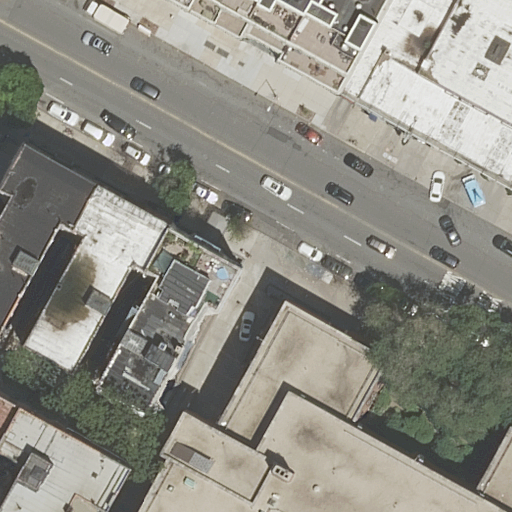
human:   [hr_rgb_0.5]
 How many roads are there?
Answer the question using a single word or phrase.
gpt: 1

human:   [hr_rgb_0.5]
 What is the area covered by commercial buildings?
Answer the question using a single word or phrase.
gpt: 0m2

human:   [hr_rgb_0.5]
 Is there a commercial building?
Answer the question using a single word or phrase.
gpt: no

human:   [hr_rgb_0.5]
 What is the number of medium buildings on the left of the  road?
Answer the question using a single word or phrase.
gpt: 5

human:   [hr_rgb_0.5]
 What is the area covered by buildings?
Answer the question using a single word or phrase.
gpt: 3016m2

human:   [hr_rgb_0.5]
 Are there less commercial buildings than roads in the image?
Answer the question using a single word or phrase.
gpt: yes

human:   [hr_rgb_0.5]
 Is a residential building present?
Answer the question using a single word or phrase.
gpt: yes

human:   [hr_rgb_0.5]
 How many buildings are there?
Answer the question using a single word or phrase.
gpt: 8

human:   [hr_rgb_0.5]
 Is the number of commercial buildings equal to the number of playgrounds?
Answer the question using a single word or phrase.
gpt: no

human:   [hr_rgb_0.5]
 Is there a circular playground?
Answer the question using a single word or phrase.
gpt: no

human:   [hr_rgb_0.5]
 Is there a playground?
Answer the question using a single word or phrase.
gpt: yes

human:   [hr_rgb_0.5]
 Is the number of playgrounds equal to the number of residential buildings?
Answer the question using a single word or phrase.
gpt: no

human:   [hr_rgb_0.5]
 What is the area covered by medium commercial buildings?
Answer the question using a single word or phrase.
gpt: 0m2

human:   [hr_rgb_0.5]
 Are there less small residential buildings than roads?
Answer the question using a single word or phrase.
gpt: no

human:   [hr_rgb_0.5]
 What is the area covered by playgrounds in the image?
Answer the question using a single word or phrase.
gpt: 2520m2

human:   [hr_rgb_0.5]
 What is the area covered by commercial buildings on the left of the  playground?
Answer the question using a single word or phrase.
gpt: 0m2

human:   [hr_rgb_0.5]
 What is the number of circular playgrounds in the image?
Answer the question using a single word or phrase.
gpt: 0

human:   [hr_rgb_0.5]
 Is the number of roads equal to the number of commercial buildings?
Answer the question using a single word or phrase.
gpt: no

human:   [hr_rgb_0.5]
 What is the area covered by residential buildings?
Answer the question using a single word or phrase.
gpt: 2743m2

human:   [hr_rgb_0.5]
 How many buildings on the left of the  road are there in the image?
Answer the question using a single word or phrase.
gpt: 5

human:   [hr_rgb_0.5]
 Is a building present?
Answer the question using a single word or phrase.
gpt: yes

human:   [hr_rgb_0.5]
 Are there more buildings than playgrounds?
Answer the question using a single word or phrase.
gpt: yes

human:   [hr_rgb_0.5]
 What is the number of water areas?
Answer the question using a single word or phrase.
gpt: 0

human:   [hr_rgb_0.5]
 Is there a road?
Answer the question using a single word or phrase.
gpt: yes

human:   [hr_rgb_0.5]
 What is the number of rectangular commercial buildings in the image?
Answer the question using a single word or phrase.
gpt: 0

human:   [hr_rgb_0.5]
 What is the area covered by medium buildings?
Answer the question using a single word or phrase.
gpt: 1530m2

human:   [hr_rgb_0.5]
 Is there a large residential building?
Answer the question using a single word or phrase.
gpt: yes

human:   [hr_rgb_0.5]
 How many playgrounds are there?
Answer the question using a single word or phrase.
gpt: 1

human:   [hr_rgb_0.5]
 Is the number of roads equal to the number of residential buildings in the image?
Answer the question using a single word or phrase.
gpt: no

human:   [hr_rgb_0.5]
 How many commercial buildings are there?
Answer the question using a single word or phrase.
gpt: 0

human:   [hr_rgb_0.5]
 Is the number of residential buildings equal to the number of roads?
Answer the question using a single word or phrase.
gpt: no

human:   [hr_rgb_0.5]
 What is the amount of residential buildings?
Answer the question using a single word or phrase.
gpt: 7

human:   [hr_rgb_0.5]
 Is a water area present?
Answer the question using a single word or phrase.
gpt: no

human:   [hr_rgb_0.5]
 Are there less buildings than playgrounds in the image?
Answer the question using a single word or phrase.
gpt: no

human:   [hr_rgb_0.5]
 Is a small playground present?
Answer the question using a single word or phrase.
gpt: no

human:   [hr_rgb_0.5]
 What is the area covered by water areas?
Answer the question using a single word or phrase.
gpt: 0m2

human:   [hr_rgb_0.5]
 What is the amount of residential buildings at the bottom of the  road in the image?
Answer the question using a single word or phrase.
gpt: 5

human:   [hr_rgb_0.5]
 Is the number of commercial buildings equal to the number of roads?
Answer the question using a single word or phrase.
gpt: no

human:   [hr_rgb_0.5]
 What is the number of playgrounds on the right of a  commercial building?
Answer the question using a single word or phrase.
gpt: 0

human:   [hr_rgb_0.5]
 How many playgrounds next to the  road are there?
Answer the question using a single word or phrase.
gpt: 1

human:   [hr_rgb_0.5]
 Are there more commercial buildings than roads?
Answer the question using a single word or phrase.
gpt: no

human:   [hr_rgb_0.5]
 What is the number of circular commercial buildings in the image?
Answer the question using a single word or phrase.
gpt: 0

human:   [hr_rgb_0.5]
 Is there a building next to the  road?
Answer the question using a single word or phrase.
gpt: yes

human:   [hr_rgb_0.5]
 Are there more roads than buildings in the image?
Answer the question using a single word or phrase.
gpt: no

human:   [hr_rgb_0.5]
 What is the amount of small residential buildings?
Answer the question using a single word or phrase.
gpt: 1

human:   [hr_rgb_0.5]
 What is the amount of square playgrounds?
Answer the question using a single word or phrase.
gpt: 0

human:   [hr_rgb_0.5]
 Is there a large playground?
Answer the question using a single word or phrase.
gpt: yes

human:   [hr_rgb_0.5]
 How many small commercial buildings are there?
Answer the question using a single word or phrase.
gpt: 0

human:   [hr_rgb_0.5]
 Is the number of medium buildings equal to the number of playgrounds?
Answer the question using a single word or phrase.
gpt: no

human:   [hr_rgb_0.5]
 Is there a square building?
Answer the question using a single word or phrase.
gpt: no

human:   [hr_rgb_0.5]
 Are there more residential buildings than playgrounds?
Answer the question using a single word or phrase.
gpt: yes

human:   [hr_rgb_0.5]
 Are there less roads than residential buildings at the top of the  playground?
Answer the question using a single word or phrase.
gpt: yes

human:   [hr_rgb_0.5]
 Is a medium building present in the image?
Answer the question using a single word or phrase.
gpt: yes

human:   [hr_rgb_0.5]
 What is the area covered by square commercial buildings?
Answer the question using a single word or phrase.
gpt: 0m2

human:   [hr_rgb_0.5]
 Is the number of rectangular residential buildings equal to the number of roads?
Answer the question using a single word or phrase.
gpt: no

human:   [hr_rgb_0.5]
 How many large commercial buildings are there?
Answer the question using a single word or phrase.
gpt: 0

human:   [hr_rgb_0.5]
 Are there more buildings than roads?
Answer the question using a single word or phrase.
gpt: yes

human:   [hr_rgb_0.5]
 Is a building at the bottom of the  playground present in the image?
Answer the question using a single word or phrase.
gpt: yes

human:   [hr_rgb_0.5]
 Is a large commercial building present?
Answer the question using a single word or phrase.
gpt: no

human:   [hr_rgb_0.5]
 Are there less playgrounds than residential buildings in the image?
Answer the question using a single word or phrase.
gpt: yes

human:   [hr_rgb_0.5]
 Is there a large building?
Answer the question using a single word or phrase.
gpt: yes

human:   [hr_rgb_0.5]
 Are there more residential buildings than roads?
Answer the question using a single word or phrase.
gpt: yes

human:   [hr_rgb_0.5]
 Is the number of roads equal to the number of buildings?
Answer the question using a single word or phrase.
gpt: no

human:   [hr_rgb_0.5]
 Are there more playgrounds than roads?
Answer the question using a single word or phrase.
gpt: no